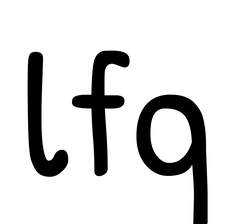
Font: PatrickHand-Regular